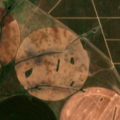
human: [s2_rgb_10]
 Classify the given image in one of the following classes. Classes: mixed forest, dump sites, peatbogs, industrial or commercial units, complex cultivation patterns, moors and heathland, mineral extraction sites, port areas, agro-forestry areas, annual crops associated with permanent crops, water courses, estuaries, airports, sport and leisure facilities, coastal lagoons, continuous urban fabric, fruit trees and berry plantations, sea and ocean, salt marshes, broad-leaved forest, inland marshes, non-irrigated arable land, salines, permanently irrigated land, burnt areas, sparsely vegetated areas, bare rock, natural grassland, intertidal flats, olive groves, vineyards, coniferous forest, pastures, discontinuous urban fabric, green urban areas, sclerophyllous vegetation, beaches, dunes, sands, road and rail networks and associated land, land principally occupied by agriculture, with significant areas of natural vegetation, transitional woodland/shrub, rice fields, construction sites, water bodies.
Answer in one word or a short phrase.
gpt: continuous urban fabric